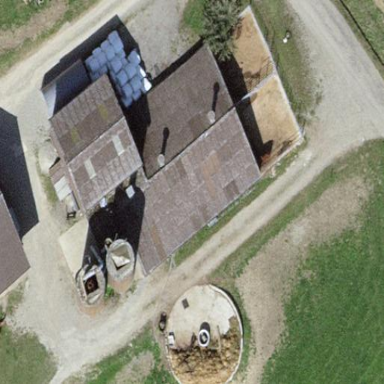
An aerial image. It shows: Stable building.